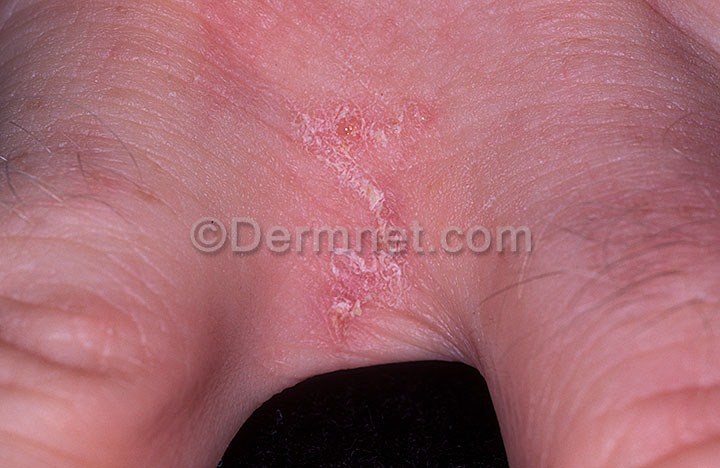
Disease: Scabies Lyme Disease and other Infestations and Bites